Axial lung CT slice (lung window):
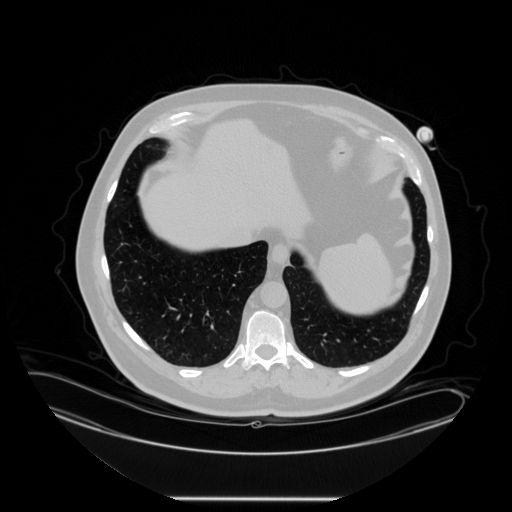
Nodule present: no